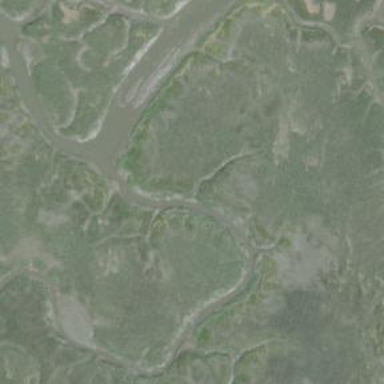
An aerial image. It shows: Saltmarsh wetland.